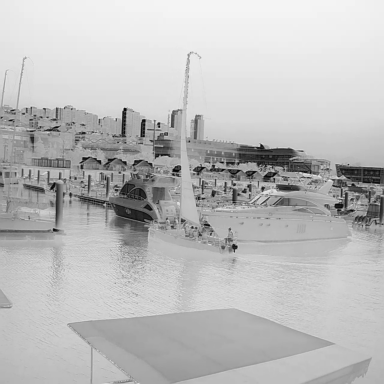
There are two canoes in the infrared image.